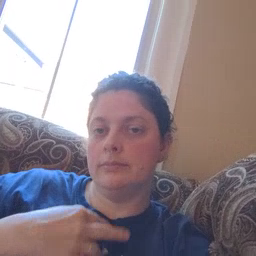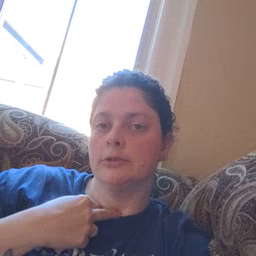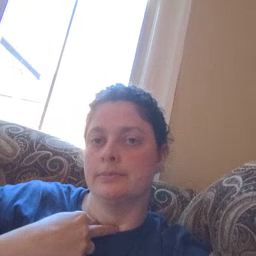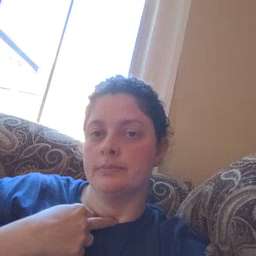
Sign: stuck